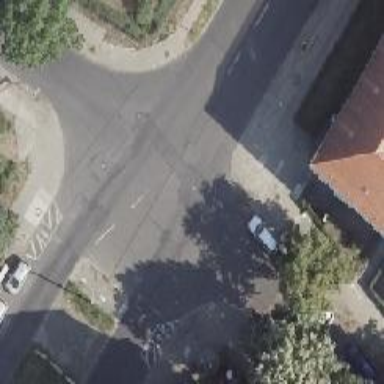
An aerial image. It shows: Unmarked road crossing.